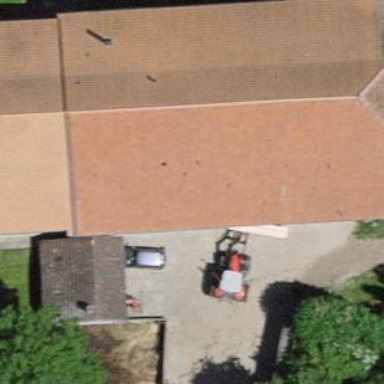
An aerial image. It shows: Farm building.